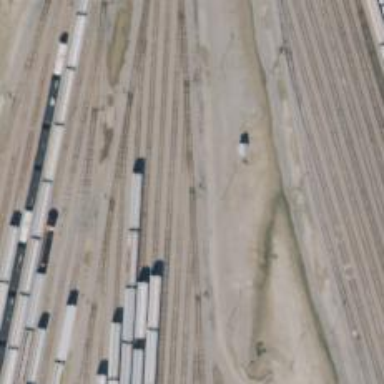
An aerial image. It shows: Railway yard in service.